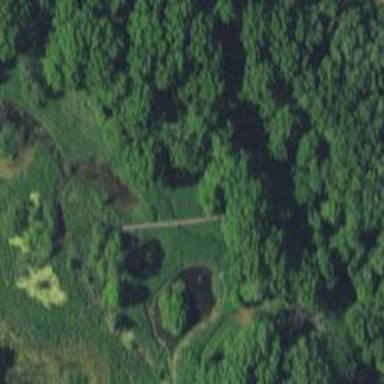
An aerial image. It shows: Path.